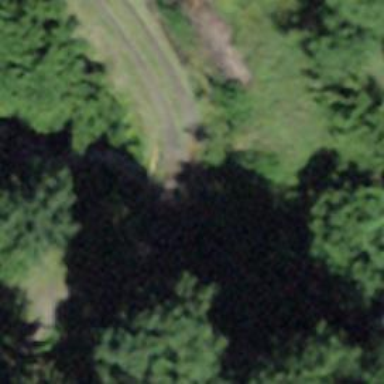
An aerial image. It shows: Track with grade 3 surface.